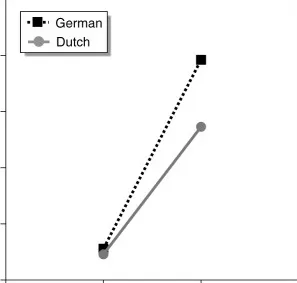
Human performance (from Bach et al. ,) on center-embedded constructions in German and cross-dependency constructions in Dutch with one or two levels of embedding (left).
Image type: chart (chart)